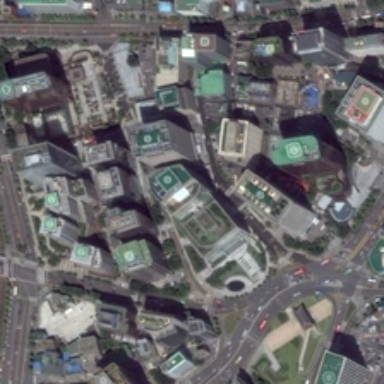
Many buildings and green trees are in a commercial area .